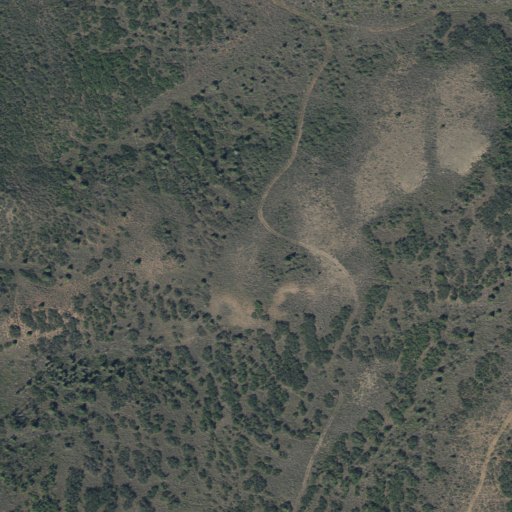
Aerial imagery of plain(s) in Utah named Dutchmans Flat containing deciduous forest, shrub, and evergreen forest